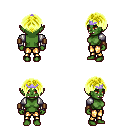
a pixel art fantasy rpg character, female body template, orc, green skin, steel arm armor, gold greaves, gold parted hairstyle, purple tiara, leather bracers, four views (front, back, left, right), 2x2 character sprite sheet, small pixel art, hard edges, no anti-aliasing